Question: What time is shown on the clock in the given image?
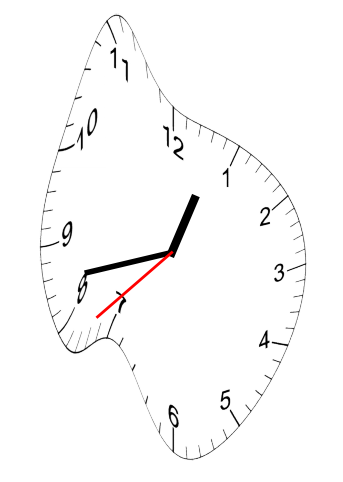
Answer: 12:42:38